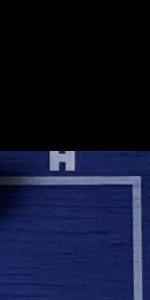
Label: Empty